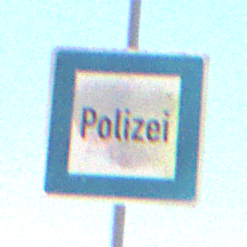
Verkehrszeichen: Polizei
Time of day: Midday
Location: Outdoor (Nature)
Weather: Clear
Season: NotSpecified
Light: Natural